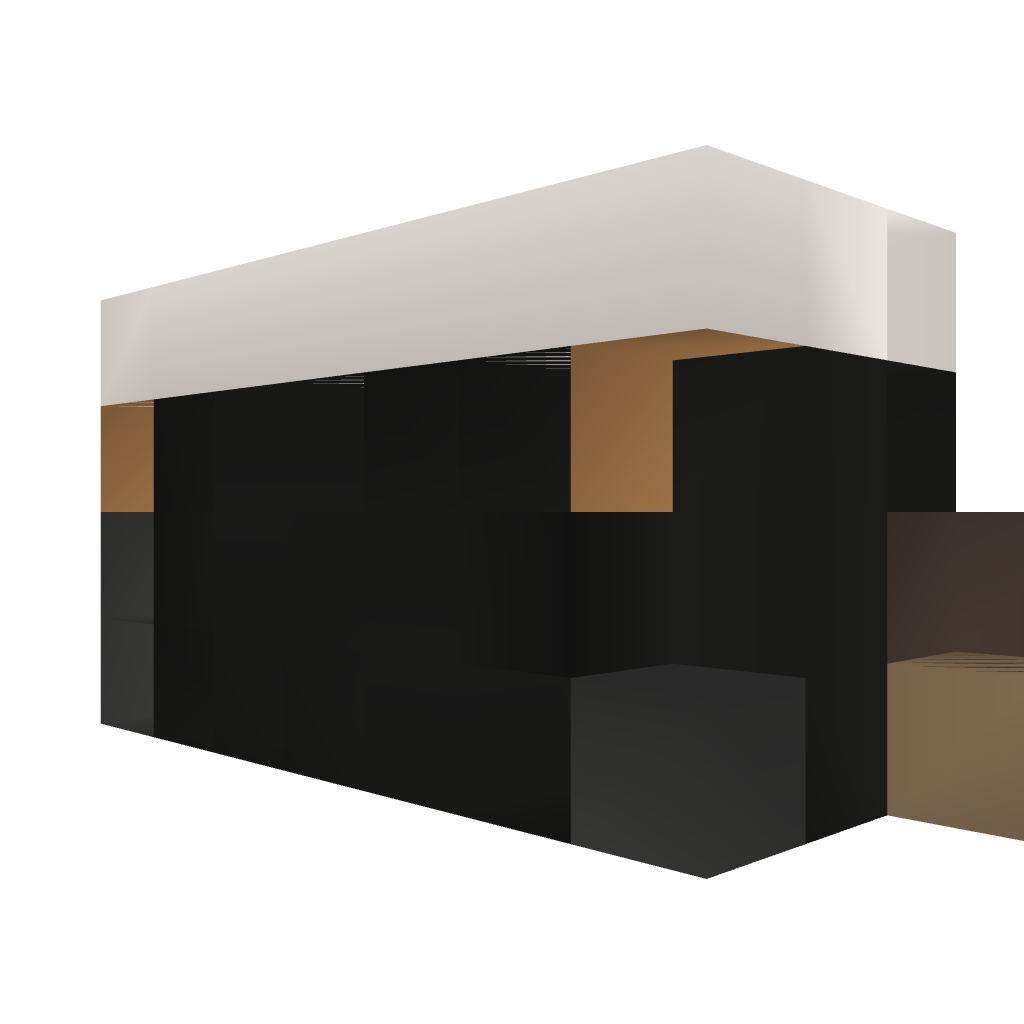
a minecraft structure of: Bus Station 1